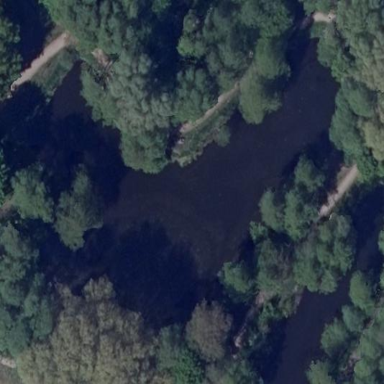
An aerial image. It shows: Pond with natural water.